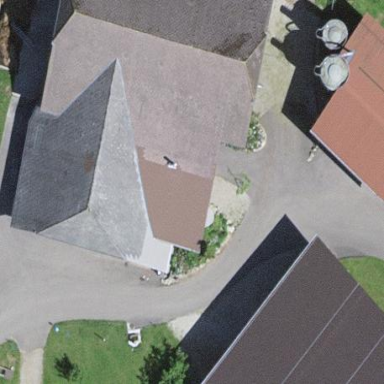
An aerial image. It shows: Farm building.